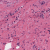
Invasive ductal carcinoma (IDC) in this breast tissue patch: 0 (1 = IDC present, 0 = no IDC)